Question: I'm having some problems building an hierarchistic array structure - I have almost got it done, but there's something unexplained that makes my array look weird which I hoped you could help me with.
The tree structure is:
'''
root
|data
|-children
|--data
|--children
|---data
|---children
'''
Any child can have any number of children and each child can have any number of parents.
I have a function that builds the tree:
'''
private function build_tree($rows,$parent) {
$i = 0;
$response -> result = array();
$result = array();
$leaf = false;
foreach($rows as $row) {
if($row['parent_id'] == $parent) {
$leaf = is_null($row['treeDef']) ? false : true;
$workingSet = array_merge($result,array(
'id' => (int)$i,
'parent_id' => (int)$row['parent_id'],
'child_id' => (int)$row['id'],
'name' => (string)$row['resourceName'],
'updated' => strtotime($row['updated']),
'purchasedUnit' => (string)$row['purchasingUnit'],
'purchasedCost' => (double)$row['purchasingCosts'],
'purchasedDiscount' => (double)$row['discount'],
'estimateUnit' => (string)$row['estimatingUnit'],
'profitAddOn' => (string)$row['profitAddOn'],
'landedCost' => (double)$row['landedCost'],
'unitCorrelation' => (double)$row['unitCorrelation'],
'leadTime' => (string)$row['leadTime'],
'ResourceClassShortname' => (string)$row['ResourceClassShortname'],
'supplierName' => (string)$row['nameSupplier'],
'iconCls' => (string)$row['typeIcon'],
'leaf' => $leaf
));
$hasChildren = $this->Resource_model->has_children($rows,$row['id']);
if ($hasChildren->check) {
if (!$leaf) {
for($j=0; $j <= ($hasChildren -> rows); $j++) {
$parentArray = $workingSet;
$childArray = $this -> Resource_model -> build_tree($rows,$row['id']);
$workingSet = array_merge($parentArray,array('children' => $childArray -> result));
}
}
}
$result[$i] = $workingSet;
$i++;
}
}
$response -> result = $result;
$response -> rows = $i;
return $response;
}
'''
Which produces this JSON:

<URL>
Every item that has 2 children (or more? - no test values) gets the first item like it should be, but the second item contains the first item as well - duplicating all the results.
Any help appreciated.
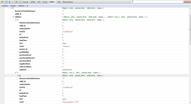
Answer: Made it work, here's the final code:
'''
private function build_tree($rows,$parent) {
$i = 0;
$response -> result = array();
$result = array();
$leaf = false;
$newArray = array();
foreach($rows as $row) {
if($row['parent_id'] == $parent) {
$leaf = is_null($row['treeDef']) ? false : true;
$newArray = array(
'id' => (int)$i,
'parent_id' => (int)$row['parent_id'],
'child_id' => (int)$row['id'],
'name' => (string)$row['resourceName'],
'updated' => strtotime($row['updated']),
'purchasedUnit' => (string)$row['purchasingUnit'],
'purchasedCost' => (double)$row['purchasingCosts'],
'purchasedDiscount' => (double)$row['discount'],
'estimateUnit' => (string)$row['estimatingUnit'],
'profitAddOn' => (string)$row['profitAddOn'],
'landedCost' => (double)$row['landedCost'],
'unitCorrelation' => (double)$row['unitCorrelation'],
'leadTime' => (string)$row['leadTime'],
'ResourceClassShortname' => (string)$row['ResourceClassShortname'],
'supplierName' => (string)$row['nameSupplier'],
'iconCls' => (string)$row['typeIcon'],
'leaf' => $leaf
);
$hasChildren = $this -> Resource_model -> has_children($rows,$row['id']);
if ($hasChildren->check) {
for($j=0; $j <= ($hasChildren -> rows); $j++) {
$childArray = $this -> Resource_model -> build_tree($rows,$row['id']);
$newArray = array_merge($newArray, array('children' => $childArray -> result));
}
}
$result[$i] = $newArray;
$i++;
}
}
$response -> result = $result;
$response -> rows = $i;
return $response;
}
'''